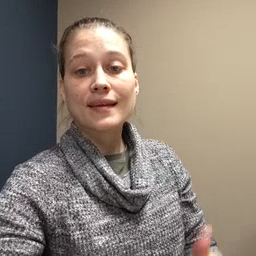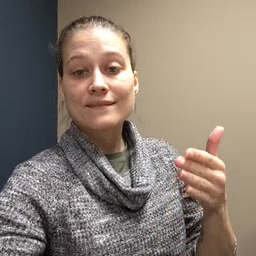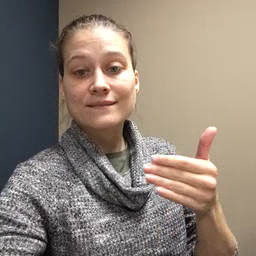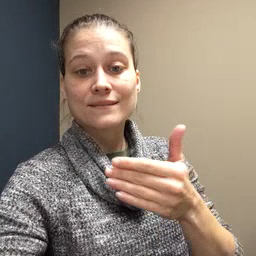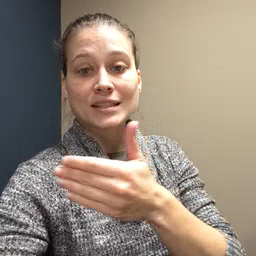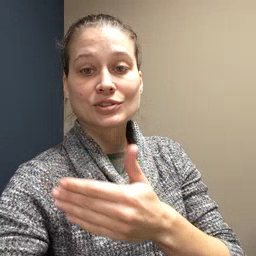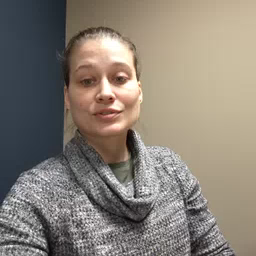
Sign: fish